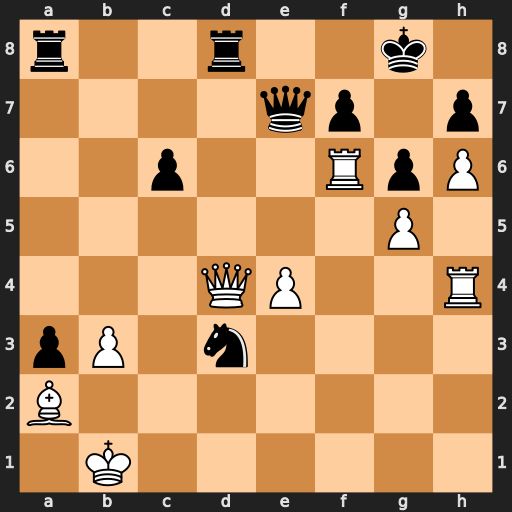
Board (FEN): r2r2k1/4qp1p/2p2RpP/6P1/3QP2R/pP1n4/B7/1K6
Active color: w
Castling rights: -
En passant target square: -
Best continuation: Rxg6+ fxg6 b4+ Rd5 Bxd5+ cxd5 Qxd5+ Kf8 Qxa8+